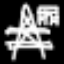
Label: The Eiffel Tower